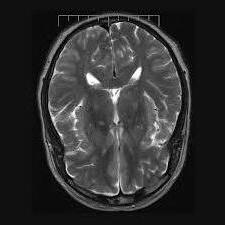
Label: notumor